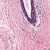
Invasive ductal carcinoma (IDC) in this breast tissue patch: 0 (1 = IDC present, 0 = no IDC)